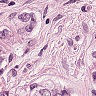
Metastatic tissue present: yes